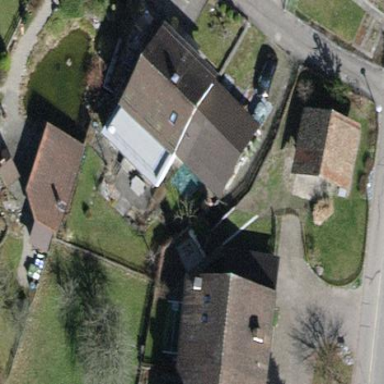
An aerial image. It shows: Building with tiled roof.